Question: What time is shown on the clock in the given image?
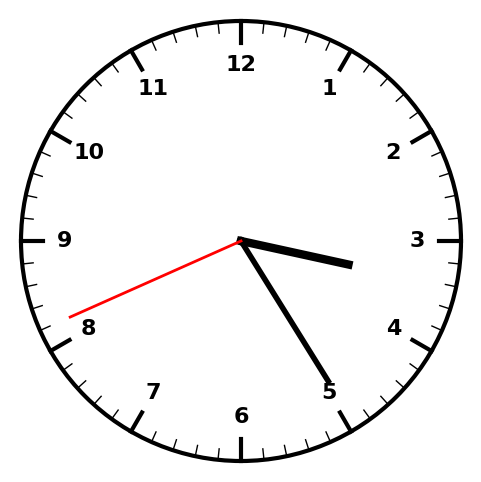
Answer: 03:24:41